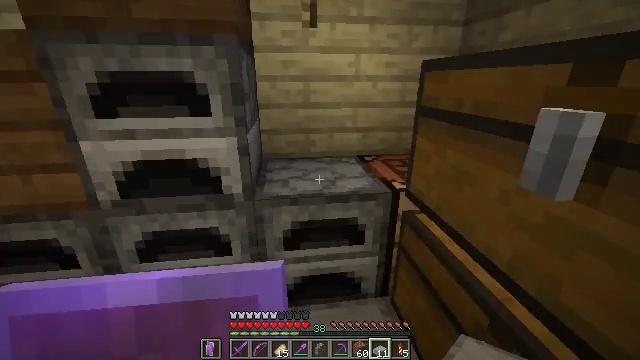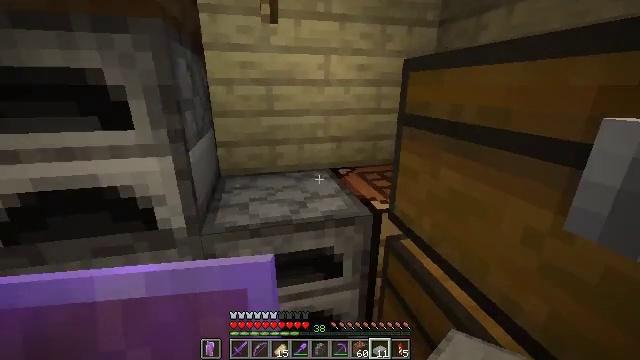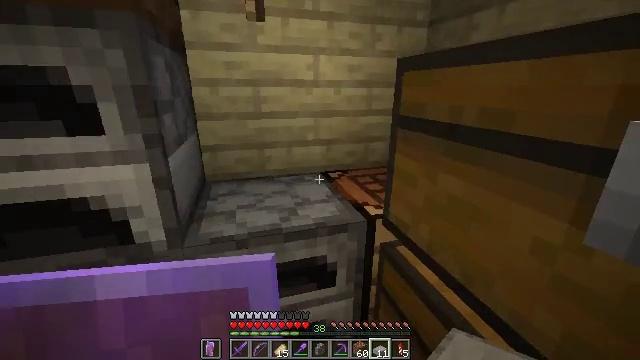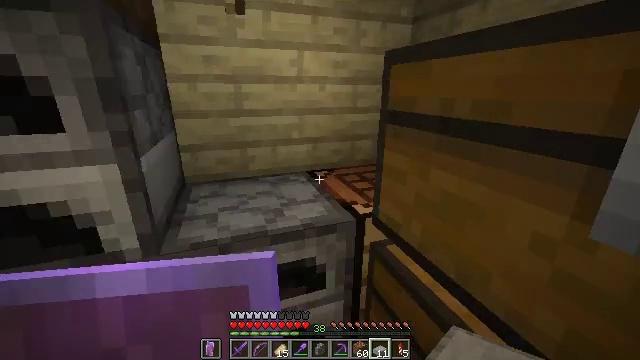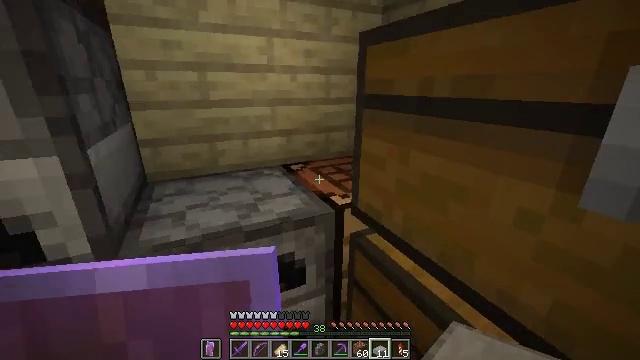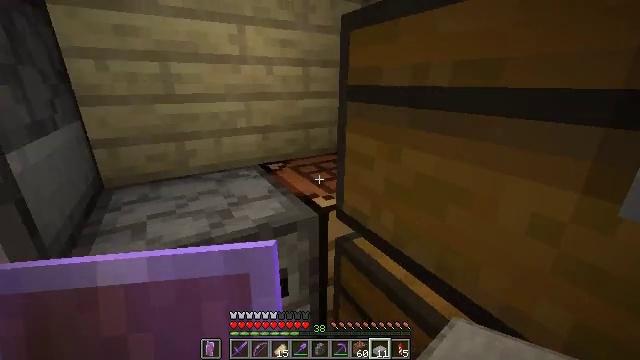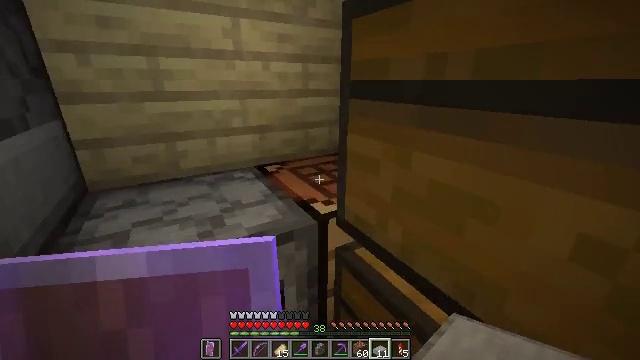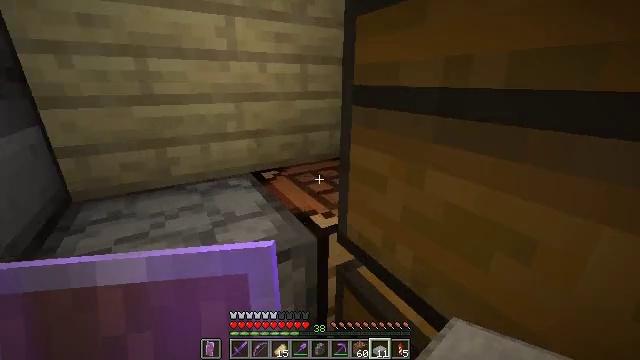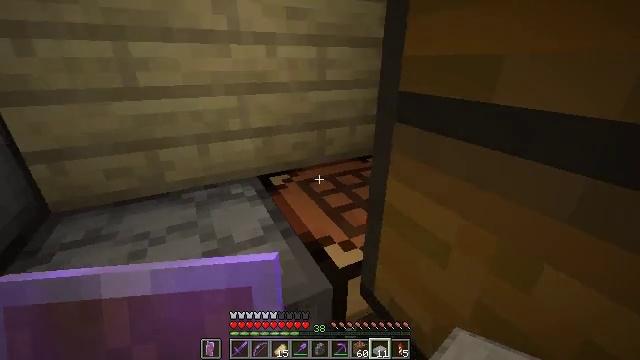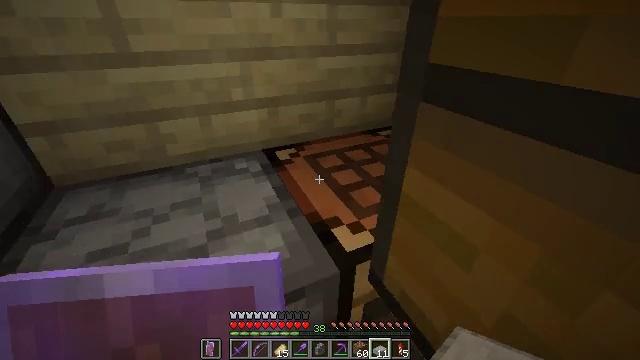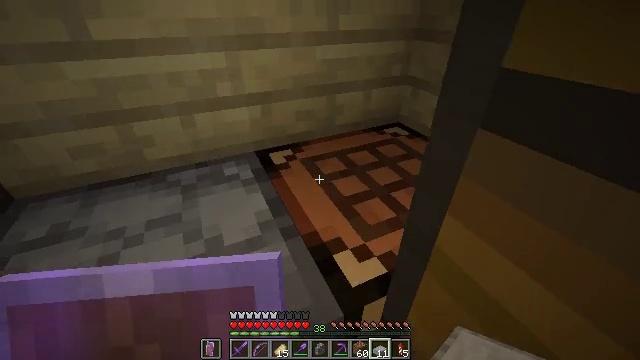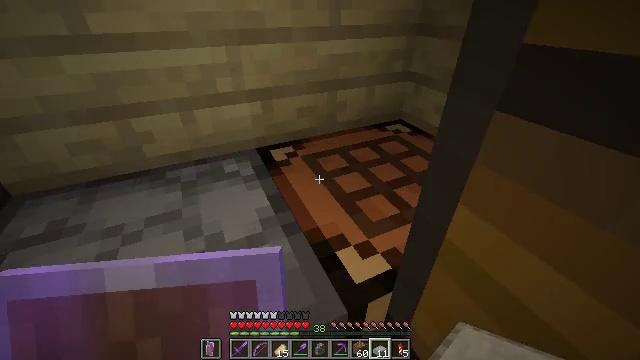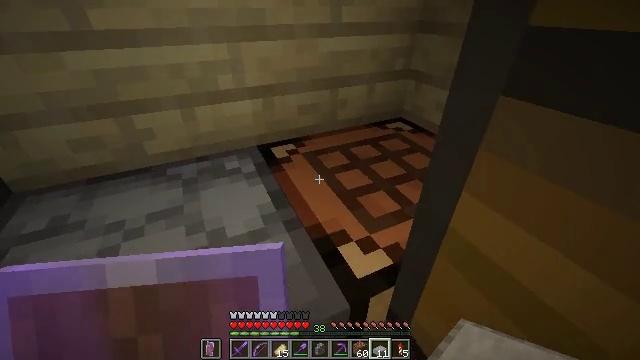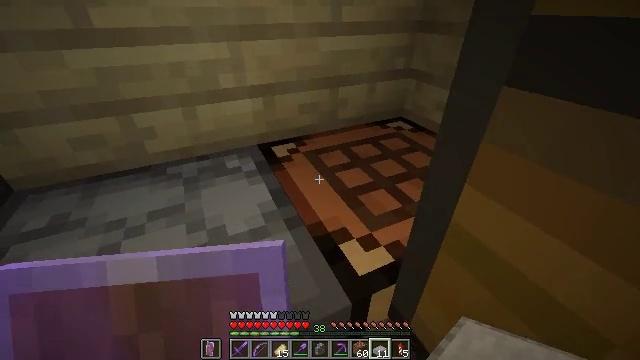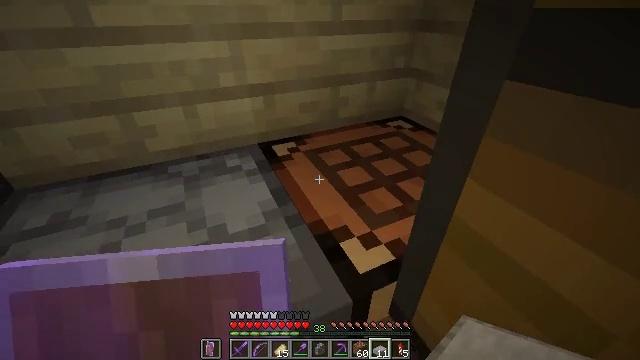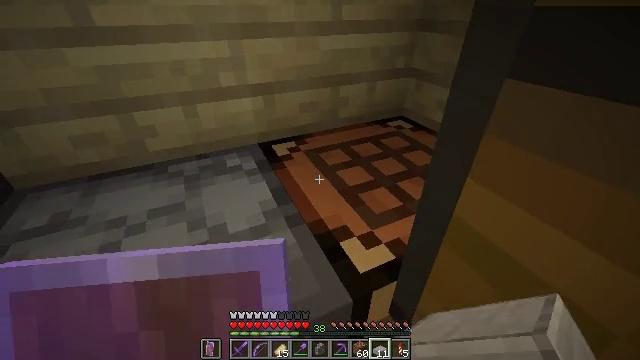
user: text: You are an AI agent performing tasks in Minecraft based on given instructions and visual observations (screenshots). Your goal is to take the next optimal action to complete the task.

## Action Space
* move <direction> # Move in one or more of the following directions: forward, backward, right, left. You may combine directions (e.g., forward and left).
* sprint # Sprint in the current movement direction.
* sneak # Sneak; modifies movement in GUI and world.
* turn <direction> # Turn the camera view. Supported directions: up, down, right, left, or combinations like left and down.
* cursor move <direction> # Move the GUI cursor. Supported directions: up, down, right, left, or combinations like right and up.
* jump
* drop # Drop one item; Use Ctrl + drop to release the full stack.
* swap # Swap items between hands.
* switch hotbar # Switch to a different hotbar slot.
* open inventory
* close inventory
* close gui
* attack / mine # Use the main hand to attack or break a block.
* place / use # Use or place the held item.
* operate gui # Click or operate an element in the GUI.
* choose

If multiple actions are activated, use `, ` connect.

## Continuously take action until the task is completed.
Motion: motion action
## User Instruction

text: Make light gray stained glass with glass and light gray dye.
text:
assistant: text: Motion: move forward, turn right and up
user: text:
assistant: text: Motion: turn right
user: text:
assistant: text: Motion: turn right
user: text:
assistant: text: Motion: turn right
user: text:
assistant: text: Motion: move forward, turn right
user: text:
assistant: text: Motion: move forward
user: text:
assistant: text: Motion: move forward
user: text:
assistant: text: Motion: move forward, turn left and down
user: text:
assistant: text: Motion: move forward, turn left and down
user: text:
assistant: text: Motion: turn down
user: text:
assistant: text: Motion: no_op
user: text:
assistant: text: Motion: no_op
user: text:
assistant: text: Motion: no_op
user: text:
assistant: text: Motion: use / place
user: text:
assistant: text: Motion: use / place
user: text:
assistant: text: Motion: use / place
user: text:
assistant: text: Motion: no_op
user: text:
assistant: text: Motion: no_op
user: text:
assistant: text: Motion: no_op
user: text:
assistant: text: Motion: no_op
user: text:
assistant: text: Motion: no_op
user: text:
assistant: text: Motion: no_op
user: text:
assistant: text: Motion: turn left
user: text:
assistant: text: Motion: turn left
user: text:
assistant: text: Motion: turn left
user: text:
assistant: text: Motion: turn left
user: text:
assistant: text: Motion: no_op
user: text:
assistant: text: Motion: no_op
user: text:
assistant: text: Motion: no_op
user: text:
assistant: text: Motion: no_op